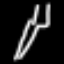
Label: fork